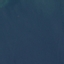
Land use / land cover class: SeaLake